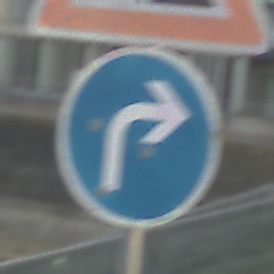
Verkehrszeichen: VorgeschriebeneFahrtrichtungRechts
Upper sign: Arbeitsstelle
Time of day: SunriseSunset
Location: Outdoor (Urban)
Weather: PartlyCloudy
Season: NotSpecified
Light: Natural